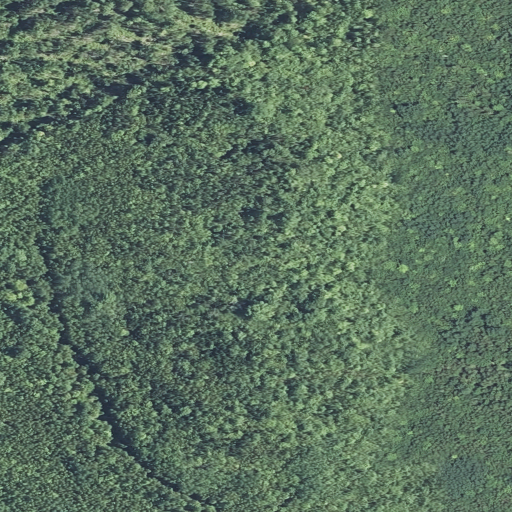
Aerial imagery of mountain in Maine named Robb Hill containing deciduous forest, shrub, mixed forest, and grassland